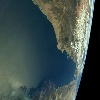
Label: water